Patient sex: M
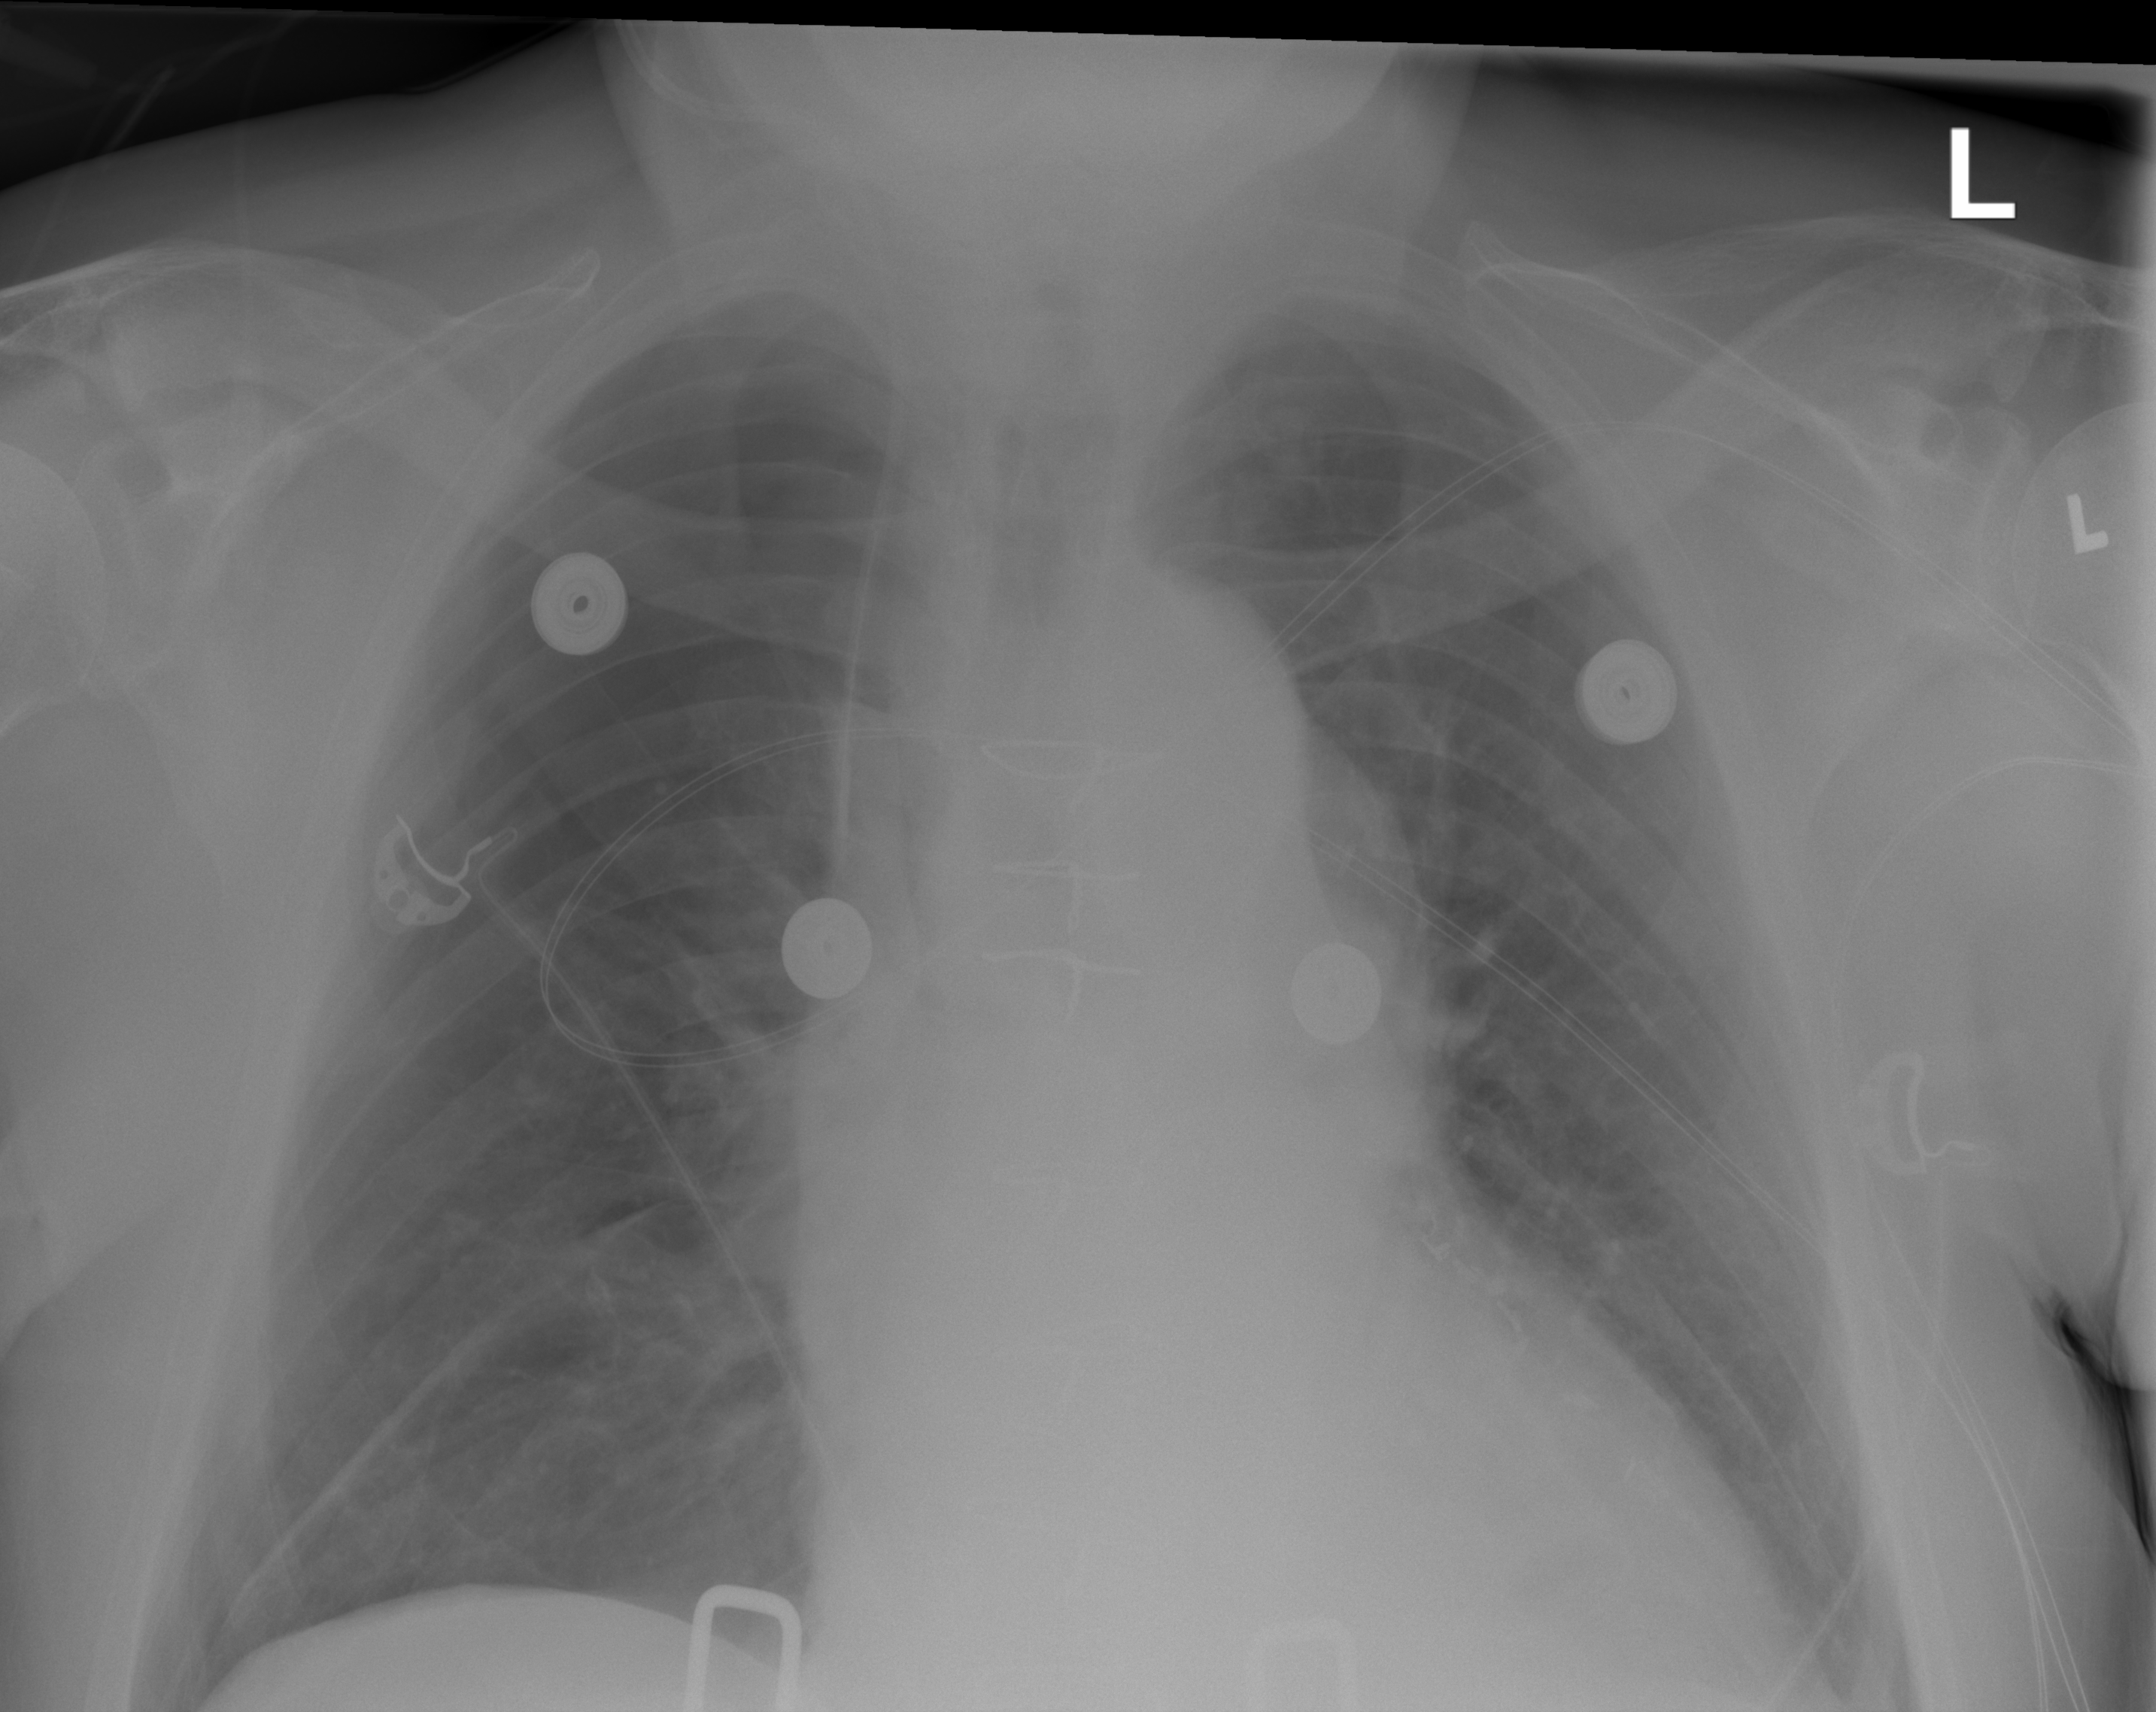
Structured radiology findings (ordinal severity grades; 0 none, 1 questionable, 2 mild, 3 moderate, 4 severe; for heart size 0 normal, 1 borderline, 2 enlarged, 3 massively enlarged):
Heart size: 1
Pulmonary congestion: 0
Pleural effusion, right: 0
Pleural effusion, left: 0
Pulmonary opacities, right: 0
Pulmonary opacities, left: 0
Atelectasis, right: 2
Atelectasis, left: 2